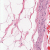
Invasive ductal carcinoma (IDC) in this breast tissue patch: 0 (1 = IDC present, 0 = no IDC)